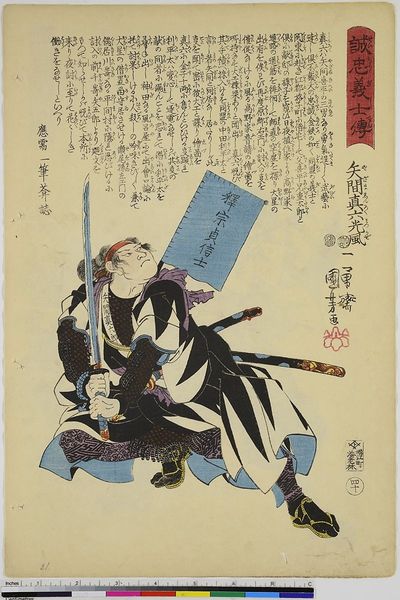
Titel: Yazama Shinroku Mitsukaze, Blatt 40 aus der Serie: Geschichte der loyalen Gefolgsmänner
Künstler: Utagawa Kuniyoshi
Standort: Hamburg
Institution: Museum für Kunst und Gewerbe Hamburg
Schlagwörter: blau, mann, umhang, gelb, schwarz, rot, bild, herr, portrait, blatt, person, farbig, holzschnitt, japan, schrift, papier, fahne, grafik, graphik, lila, schriftzeichen, asien, druck, druckgraphik, druckgrafik, schwert, text, soldat, stempel, krieger, ereignis, her, zeit, schauspieler, farbholzschnitt, tradition, maßstab, gestempelt, situation, ereignisbild, samurai, edo, historische, reproduktionen, 1800, mehrfarbendruck, druckerzeugnisse, porträt, persönlichkeit, soldatenleben, ukiyo